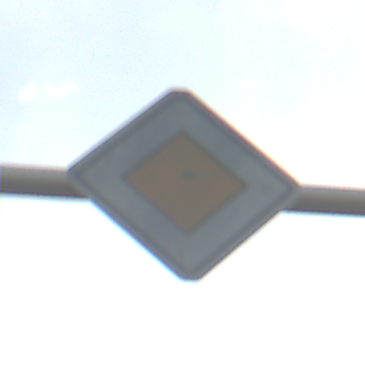
Verkehrszeichen: Vorfahrtsstrasse
Umgebung: Outdoor, Nature
Tageszeit: SunriseSunset
Wetter: PartlyCloudy
Licht: Natural
Jahreszeit: NotSpecified
Kontrast: LowContrast